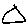
Label: triangle